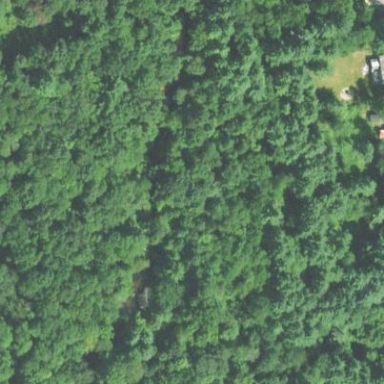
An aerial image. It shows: Existing Preserved Open Space in the woodland area.